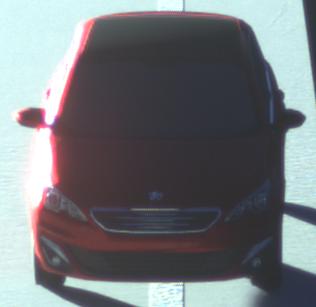
Make: Peugeot
Model: 308 VTi 82
Detailed model: 308 (II)
Model produced from: 2013/09
Model produced until: 2014/11
Doors: 5
Color: red
Road condition: dry road
Daytime: sunrise or sunset
Contrast: high contrast